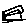
Label: house